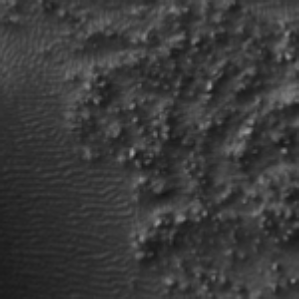
Label: frost